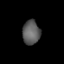
Tissue: lung
Cell type: Epithelial cells
Senescence score: 0.2349
Nuclear area (px): 413
Mean DAPI intensity: 91.966